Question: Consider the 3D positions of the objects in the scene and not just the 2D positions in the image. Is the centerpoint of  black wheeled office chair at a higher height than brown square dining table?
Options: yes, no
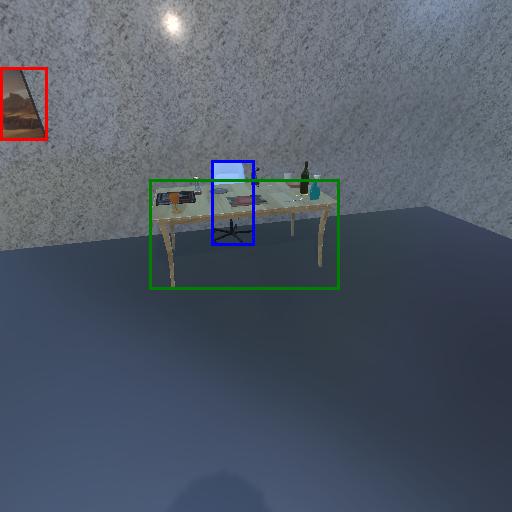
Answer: yes